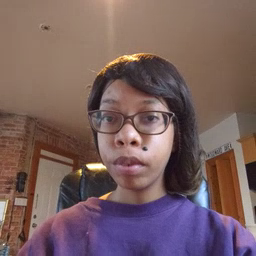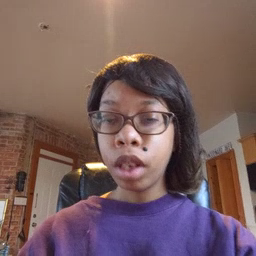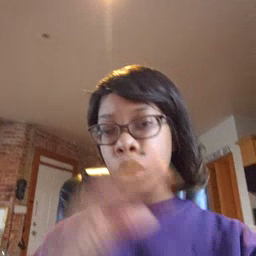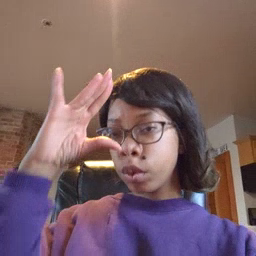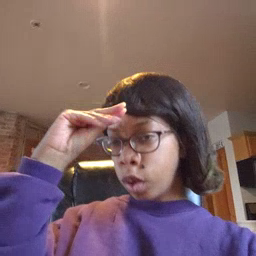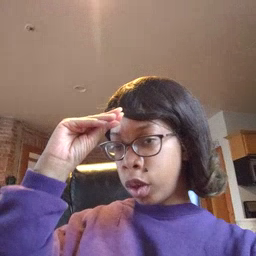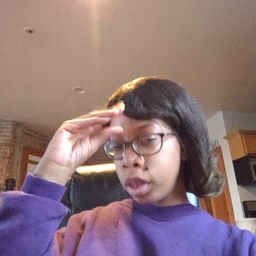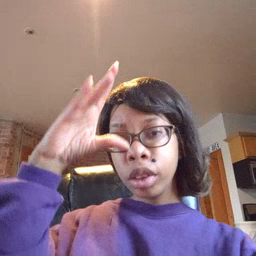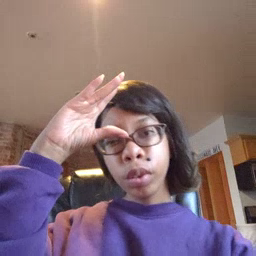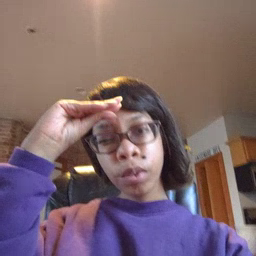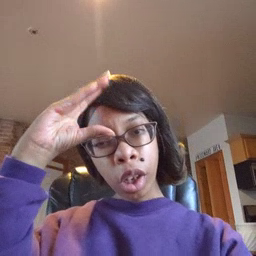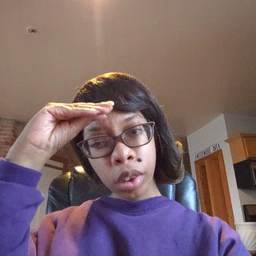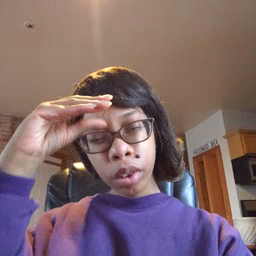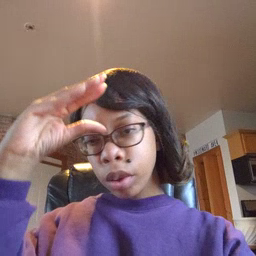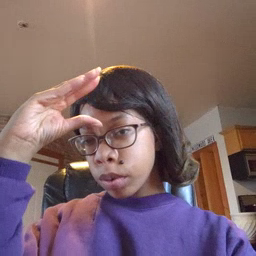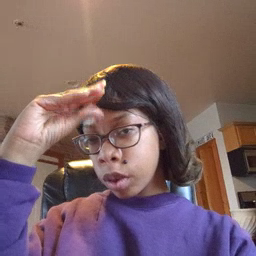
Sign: boy